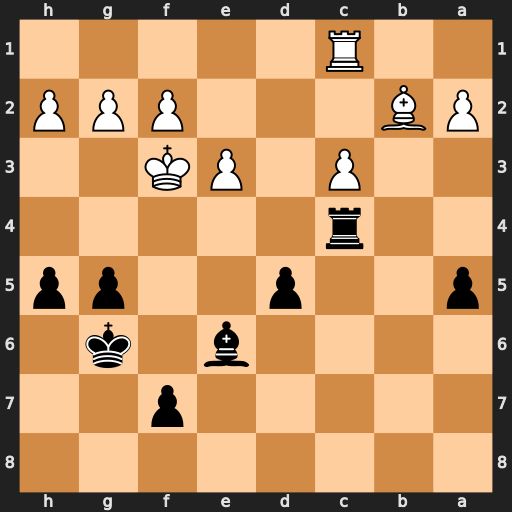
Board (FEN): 8/5p2/4b1k1/p2p2pp/2r5/2P1PK2/PB3PPP/2R5
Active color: b
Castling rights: -
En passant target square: -
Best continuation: Bg4+ Kg3 h4#